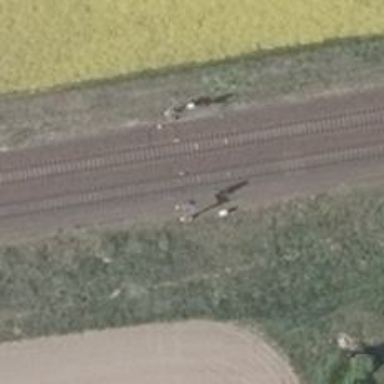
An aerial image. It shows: Railway signal.